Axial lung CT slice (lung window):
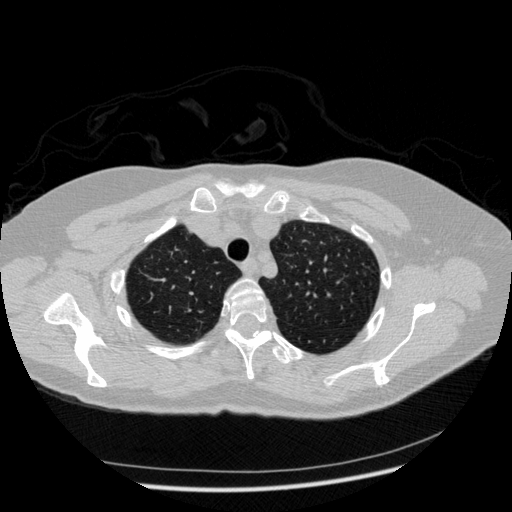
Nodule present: no